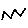
Label: zigzag